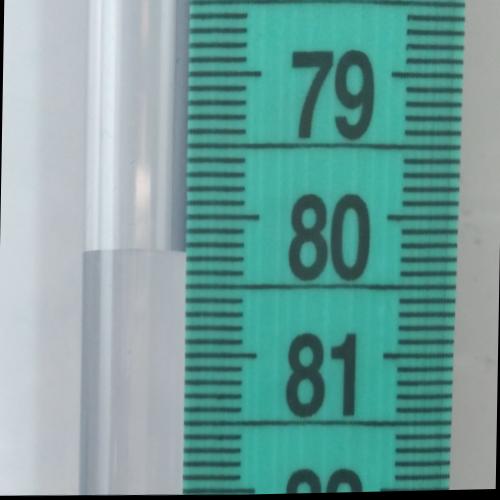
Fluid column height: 80.3 cm